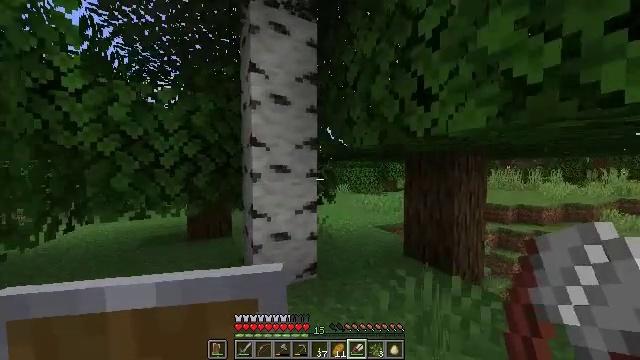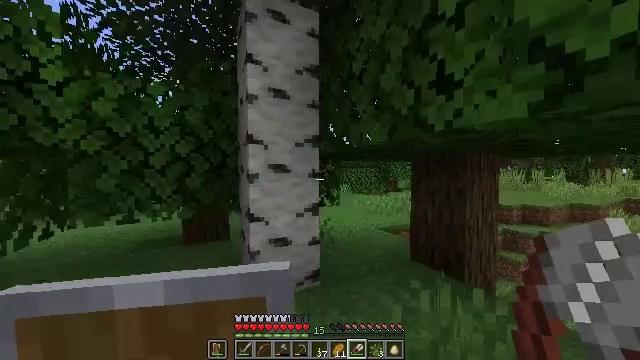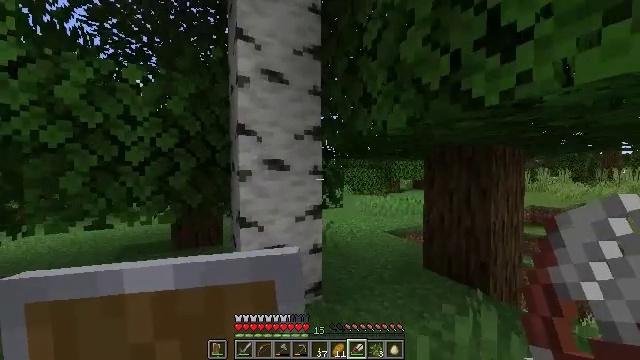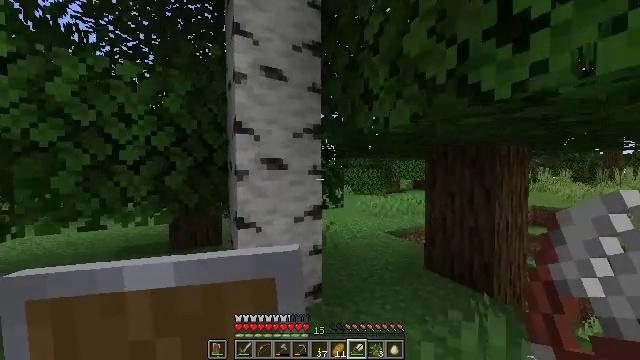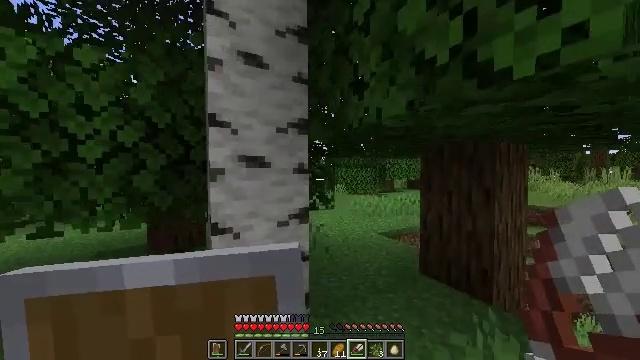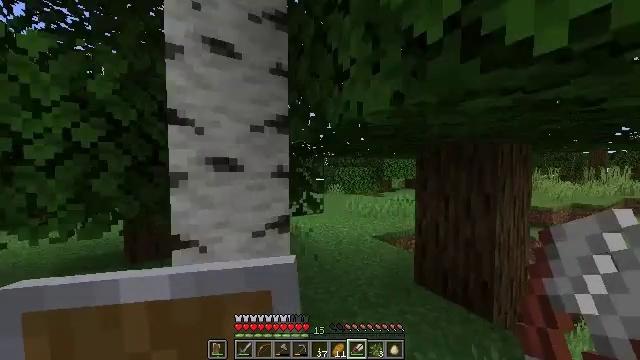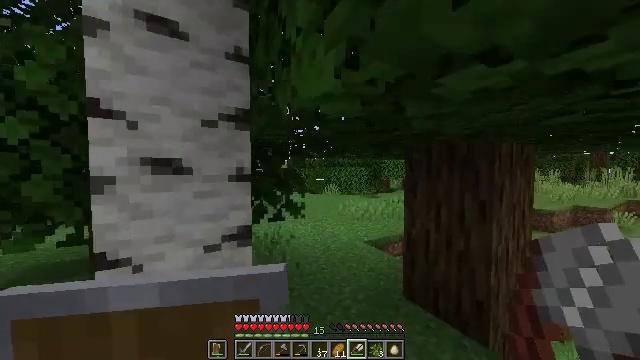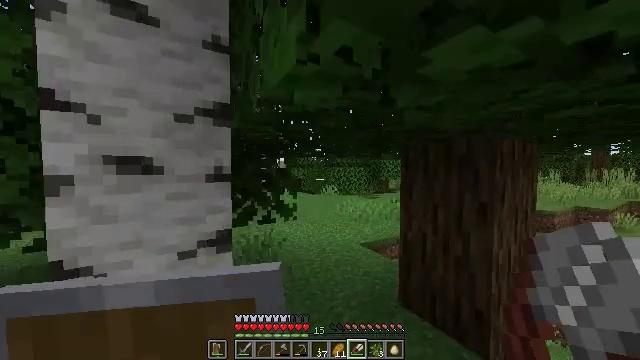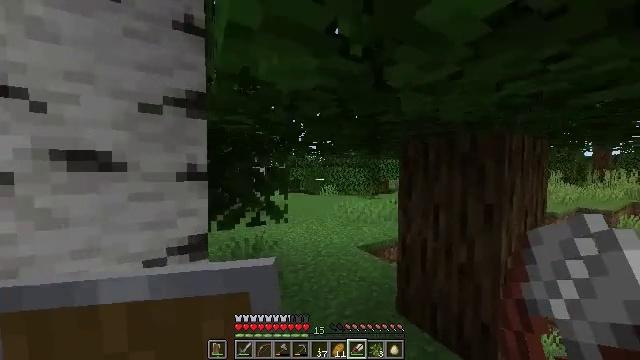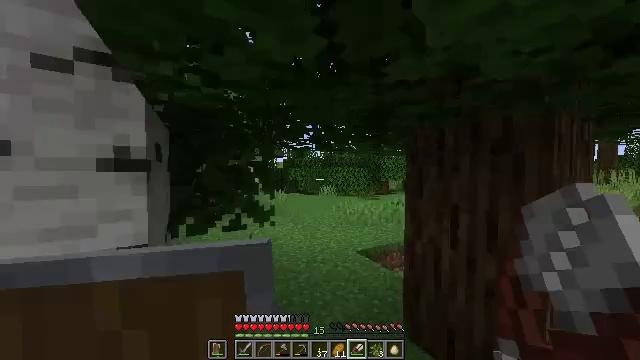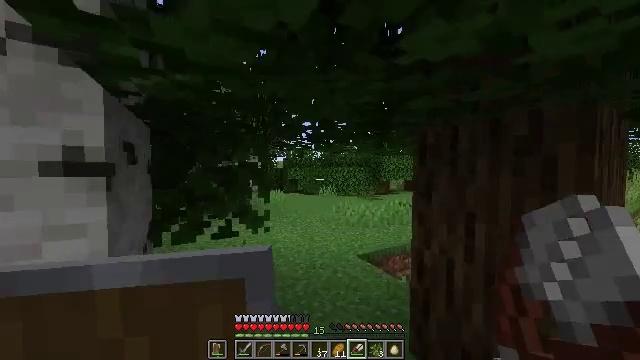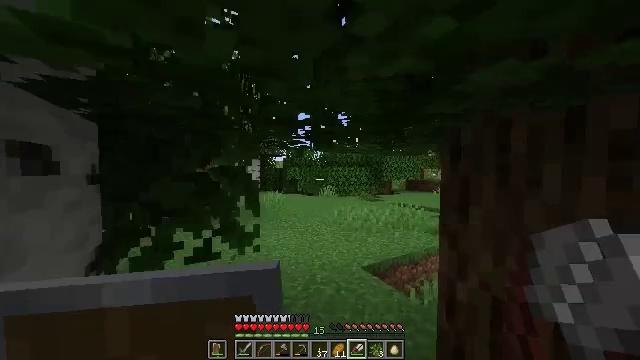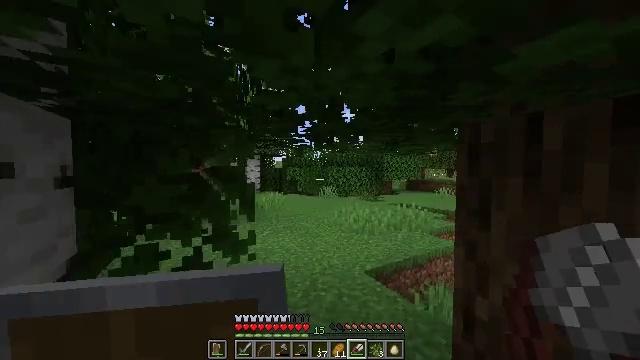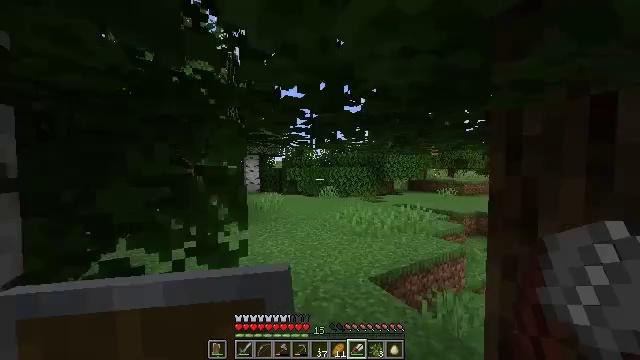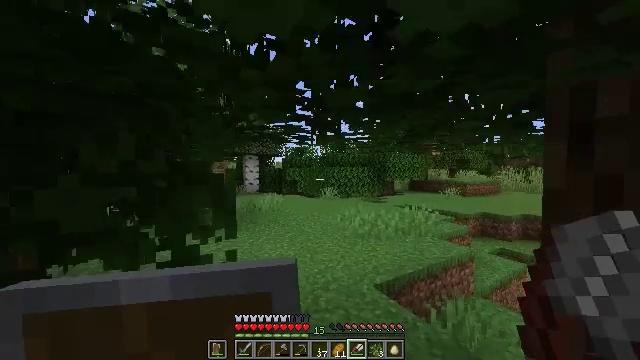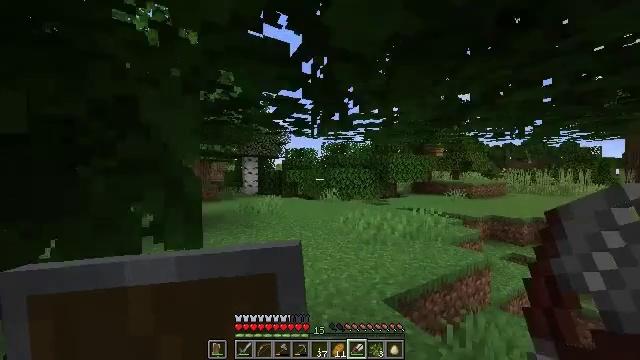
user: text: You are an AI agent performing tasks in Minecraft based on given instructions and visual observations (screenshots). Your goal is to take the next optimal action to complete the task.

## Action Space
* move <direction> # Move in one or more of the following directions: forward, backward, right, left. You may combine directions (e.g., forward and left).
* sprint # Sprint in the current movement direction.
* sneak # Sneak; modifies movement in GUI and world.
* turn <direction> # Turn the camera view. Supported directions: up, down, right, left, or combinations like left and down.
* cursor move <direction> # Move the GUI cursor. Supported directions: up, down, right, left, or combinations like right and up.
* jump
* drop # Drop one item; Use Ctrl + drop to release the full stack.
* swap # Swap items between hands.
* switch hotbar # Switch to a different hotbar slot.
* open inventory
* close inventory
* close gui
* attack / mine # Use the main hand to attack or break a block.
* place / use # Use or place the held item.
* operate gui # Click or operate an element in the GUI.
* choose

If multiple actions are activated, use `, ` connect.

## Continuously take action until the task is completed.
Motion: motion action
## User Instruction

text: Get a yellow bed at the crafting table using resources.
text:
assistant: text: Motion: move forward
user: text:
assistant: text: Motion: move forward
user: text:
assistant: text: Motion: move forward and move right
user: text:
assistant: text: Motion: move forward and move right, turn right
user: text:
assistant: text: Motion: move forward and move right
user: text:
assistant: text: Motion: move forward and move right
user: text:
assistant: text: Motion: move forward
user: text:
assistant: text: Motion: move forward
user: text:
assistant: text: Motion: move forward
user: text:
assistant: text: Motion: move forward
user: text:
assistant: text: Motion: move forward
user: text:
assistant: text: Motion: move forward
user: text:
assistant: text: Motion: move forward
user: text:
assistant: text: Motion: move forward
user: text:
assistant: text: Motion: move forward
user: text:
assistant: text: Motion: move forward
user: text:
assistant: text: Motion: move forward
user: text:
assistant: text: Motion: move forward
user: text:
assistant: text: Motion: move forward, turn left
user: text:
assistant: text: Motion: move forward
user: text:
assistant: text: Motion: move forward, turn left and down
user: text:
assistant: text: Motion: move forward, turn left and down
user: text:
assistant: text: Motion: move forward, sprint, turn left
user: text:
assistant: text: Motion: move forward, sprint
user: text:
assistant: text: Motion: move forward, sprint
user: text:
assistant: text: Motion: move forward, turn left and up
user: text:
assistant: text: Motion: move forward, turn left
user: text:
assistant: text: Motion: move forward, turn left and up
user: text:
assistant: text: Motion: move forward
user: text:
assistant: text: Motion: move forward